Question: When selecting a whole paragraph using triple click or shift and cursor key past the end of the paragraph, if I apply a block style to the selection (for example a heading or block quote) the style is also applied to the next paragraph.
Is there a way of avoiding this and applying the style only to the selection?
For example:

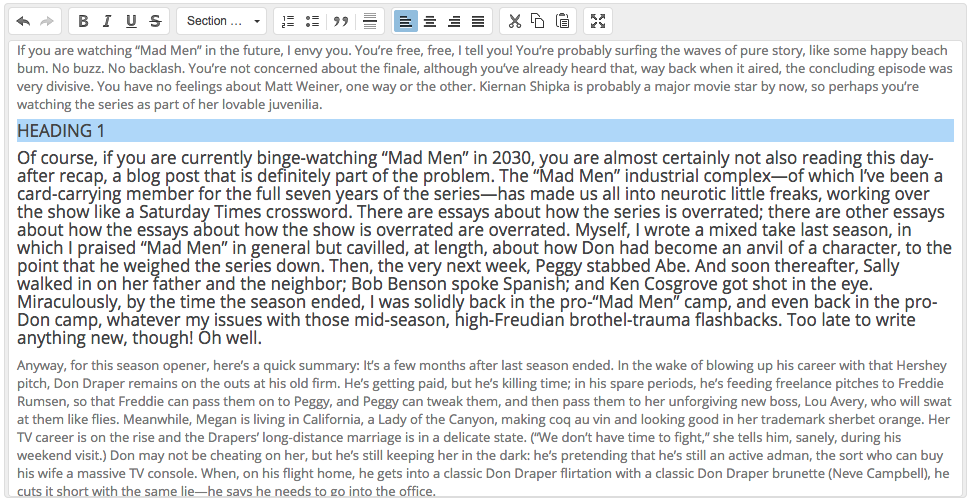
Answer: It's a bug (or peculiarity) of CKEditor. The problem is that the range object ends at the element following the selection
'''
<p>...</p> {[<p>text</p>] <p>}...</p> # [] - selection, {} - range
'''
The end of the range needs to be moved:
'''
<p>...</p> {[<p>text</p>]} <p>...</p>
'''
I use a custom-made toolbar, so I apply all block formats with a code like this:
'''
style = new CKEDITOR.style element: 'h1'
range = editor.getSelection().getRanges()[0]
if not range.collapsed and range.endOffset is 0 and range.endContainer instanceof CKEDITOR.dom.element
range.setEndAfter range.endContainer.getPrevious()
style.applyToRange range, editor
'''